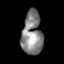
Tissue: skin
Cell type: Myeloid cells
Senescence score: 0.7133
Nuclear area (px): 865
Mean DAPI intensity: 134.214